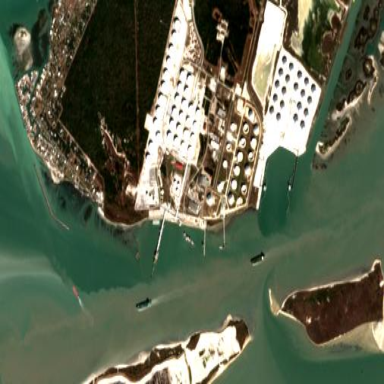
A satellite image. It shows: Industrial area focused on oil production.